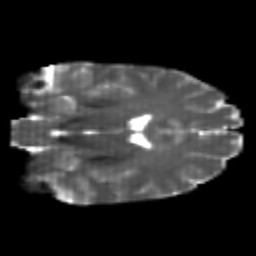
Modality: T2w
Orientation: coronal
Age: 26
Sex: male
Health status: healthy
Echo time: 0.074 s